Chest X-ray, PA view. Patient: 24 years old, sex M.
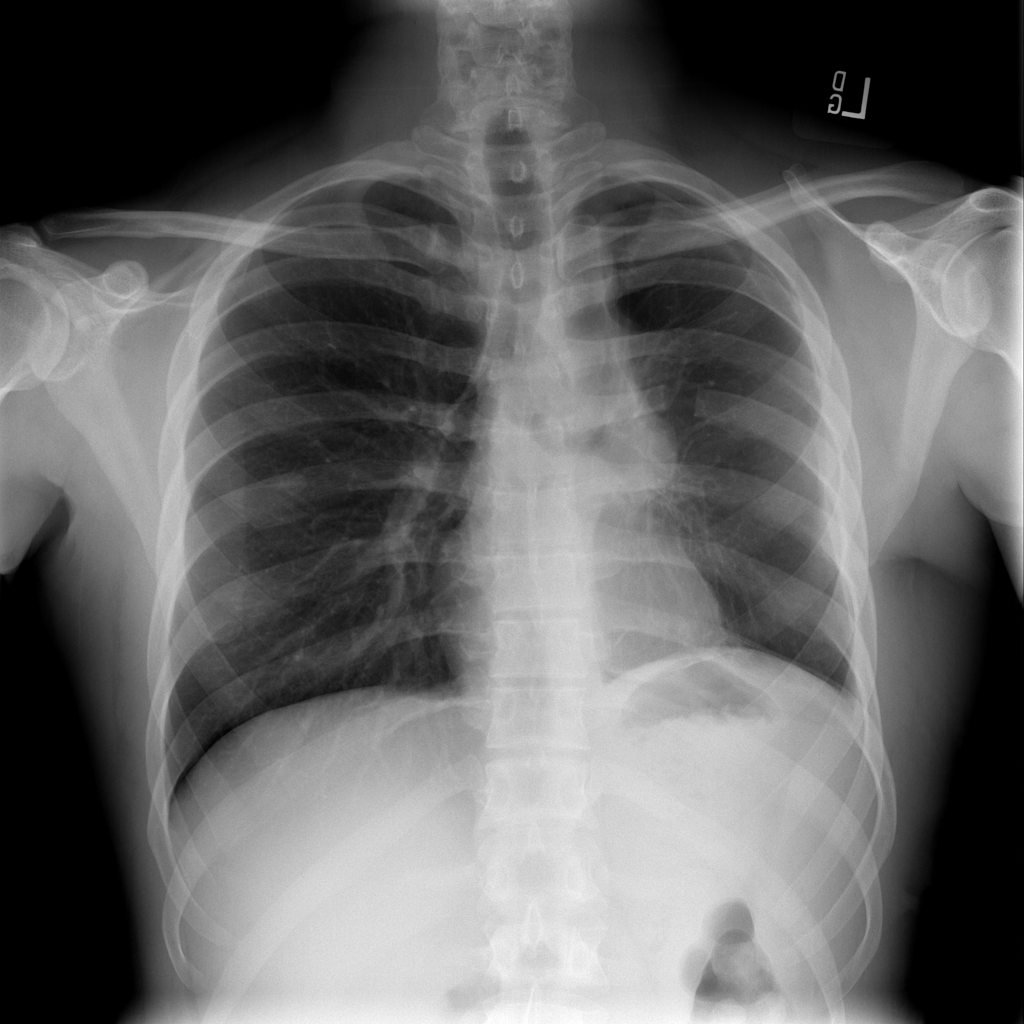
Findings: Pneumothorax